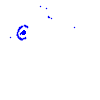
Particle: electron